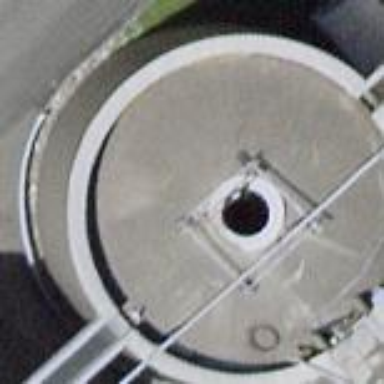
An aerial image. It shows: Bunker silo building.